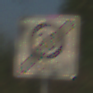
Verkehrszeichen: EndeZone20
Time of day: MorningAfternoon
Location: Outdoor (RoadRail)
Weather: Clear
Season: NotSpecified
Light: Natural